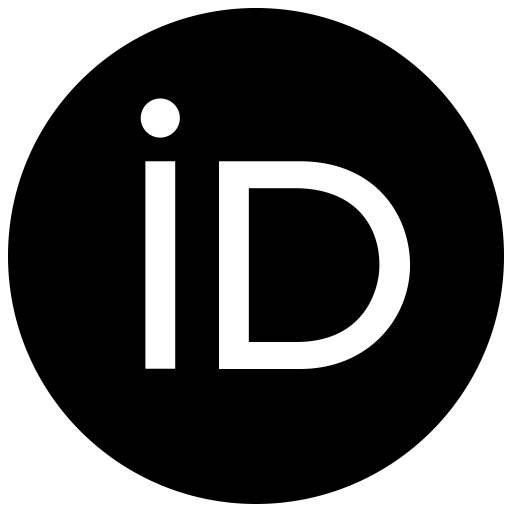
Tags: icon, FontAwesome, fa-icon, brand, orcid